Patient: sex M, age 71
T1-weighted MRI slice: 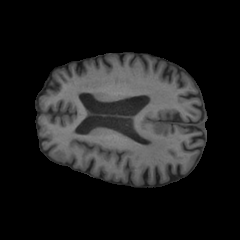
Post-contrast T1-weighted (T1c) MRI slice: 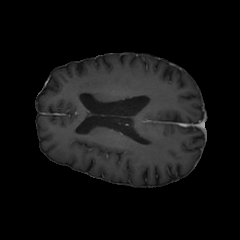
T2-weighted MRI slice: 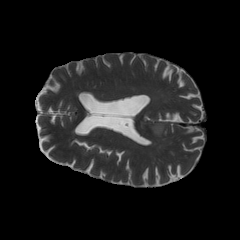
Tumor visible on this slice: yes
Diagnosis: Glioblastoma, IDH-wildtype
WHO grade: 4